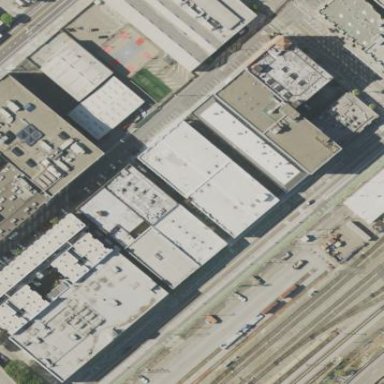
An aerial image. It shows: Office building.